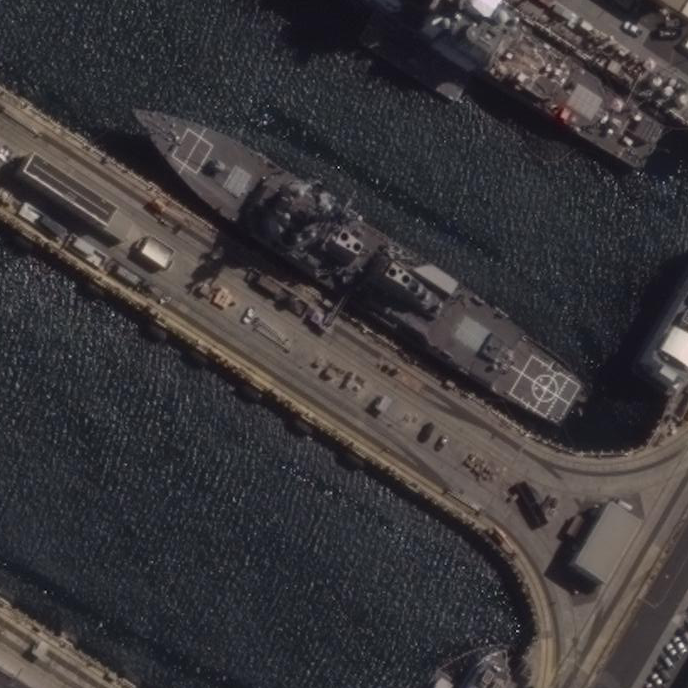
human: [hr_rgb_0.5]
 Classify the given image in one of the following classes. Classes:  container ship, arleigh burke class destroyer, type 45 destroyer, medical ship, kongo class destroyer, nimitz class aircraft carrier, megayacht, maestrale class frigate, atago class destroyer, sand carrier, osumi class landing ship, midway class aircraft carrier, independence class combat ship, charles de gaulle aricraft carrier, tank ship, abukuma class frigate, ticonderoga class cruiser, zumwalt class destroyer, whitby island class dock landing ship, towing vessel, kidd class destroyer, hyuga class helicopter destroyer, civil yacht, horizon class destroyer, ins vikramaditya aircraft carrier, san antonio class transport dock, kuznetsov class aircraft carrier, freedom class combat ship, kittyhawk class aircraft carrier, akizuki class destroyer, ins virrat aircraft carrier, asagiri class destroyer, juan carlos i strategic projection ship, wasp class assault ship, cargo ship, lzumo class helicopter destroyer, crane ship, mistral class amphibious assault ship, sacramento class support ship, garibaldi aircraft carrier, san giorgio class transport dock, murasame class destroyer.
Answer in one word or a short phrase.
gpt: Arleigh Burke class destroyer